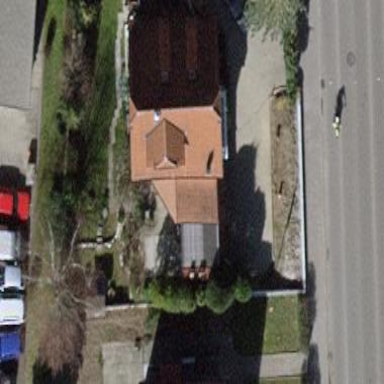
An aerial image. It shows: Building with pitched roof.